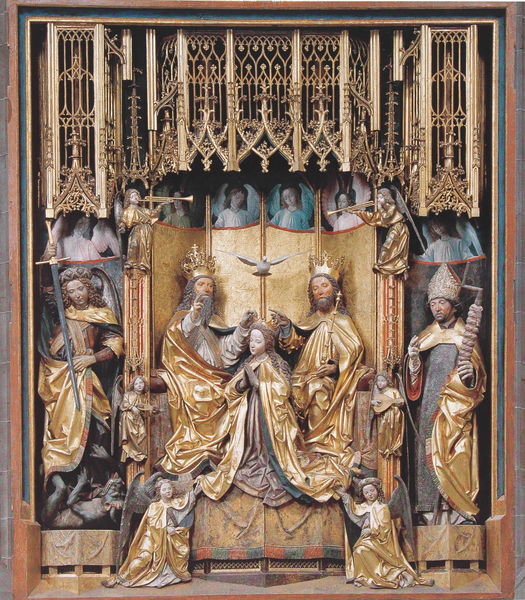
Titel: Altar, Mittelschrein
Künstler: Michael Pacher
Standort: Bozen-Gries
Institution: St. Michael
Schlagwörter: blau, flügel, gott, gruppe, umhang, vogel, gelb, frau, holz, männer, rot, bart, bärte, sockel, taube, instrument, kirche, figur, gold, instrumente, gotik, krone, engel, farbig, schrank, stab, farbe, figuren, bischof, könig, lanze, gefaltet, detail, vergoldet, winde, schwert, beten, altar, hochaltar, kathedrale, schnitzerei, kasten, orgel, statuen, gotisch, christus, jesus, christlich, krönung, baldachin, heiliger, posaunen, könige, heilige, trompeten, heilig, posaune, putten, bemalung, maria, erzengel, fassung, schrein, sakral, drache, geschnitzt, schnitzwerk, zepter, heiliger georg, michael, krippe, geist, maßwerk, kronen, trompete, altaraufsatz, marienkrönung, retabel, schnitzaltar, stifter, spätgotisch, heiliger geist, gottvater, abt, baldachine, hl geist, friedenstaube, täfelung, heilige geist, tropete, maria krönung, farbige bemalung, friedenstaub